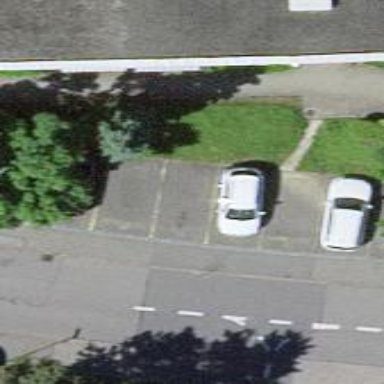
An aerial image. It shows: Street-side parking area.